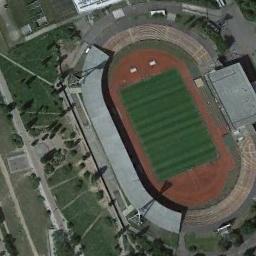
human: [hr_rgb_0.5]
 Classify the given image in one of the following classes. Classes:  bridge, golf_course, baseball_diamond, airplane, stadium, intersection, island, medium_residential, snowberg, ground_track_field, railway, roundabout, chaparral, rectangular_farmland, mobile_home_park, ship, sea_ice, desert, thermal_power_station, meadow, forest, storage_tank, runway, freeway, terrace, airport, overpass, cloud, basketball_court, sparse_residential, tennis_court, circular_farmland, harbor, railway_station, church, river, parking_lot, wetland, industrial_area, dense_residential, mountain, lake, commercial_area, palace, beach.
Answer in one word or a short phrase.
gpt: ground_track_field